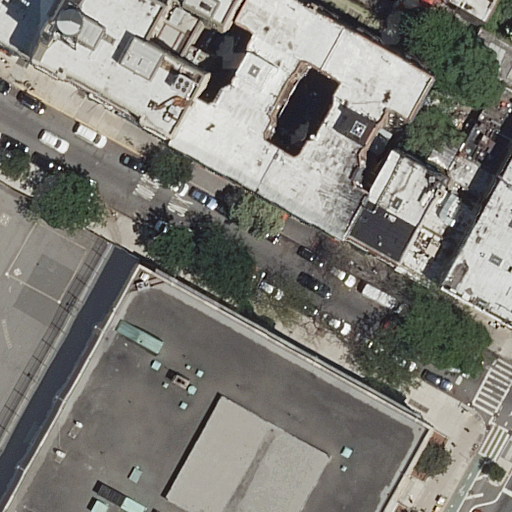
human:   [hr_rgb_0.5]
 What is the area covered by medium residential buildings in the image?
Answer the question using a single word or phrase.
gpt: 709m2

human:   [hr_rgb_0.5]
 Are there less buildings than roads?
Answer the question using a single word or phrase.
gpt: no

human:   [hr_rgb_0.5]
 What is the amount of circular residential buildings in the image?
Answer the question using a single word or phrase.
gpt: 0

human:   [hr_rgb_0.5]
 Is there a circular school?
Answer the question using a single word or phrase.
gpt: no

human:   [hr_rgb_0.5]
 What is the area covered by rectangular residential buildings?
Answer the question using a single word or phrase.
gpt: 694m2

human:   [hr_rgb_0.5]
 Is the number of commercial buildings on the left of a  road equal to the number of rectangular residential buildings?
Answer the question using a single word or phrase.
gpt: no

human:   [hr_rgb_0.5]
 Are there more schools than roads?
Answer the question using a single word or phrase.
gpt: no

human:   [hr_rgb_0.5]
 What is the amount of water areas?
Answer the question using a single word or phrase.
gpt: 0

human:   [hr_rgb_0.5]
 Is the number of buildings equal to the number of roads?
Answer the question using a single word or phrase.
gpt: no

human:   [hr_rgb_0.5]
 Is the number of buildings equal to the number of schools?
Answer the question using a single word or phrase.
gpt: no

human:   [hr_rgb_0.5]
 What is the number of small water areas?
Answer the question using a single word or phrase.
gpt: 0

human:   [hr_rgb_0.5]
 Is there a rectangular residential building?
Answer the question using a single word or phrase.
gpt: yes

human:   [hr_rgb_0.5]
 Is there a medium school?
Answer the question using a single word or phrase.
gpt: no

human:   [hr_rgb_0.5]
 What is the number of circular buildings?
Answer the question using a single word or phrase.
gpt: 0

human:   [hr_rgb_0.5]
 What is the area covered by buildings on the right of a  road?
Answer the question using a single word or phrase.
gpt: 1482m2

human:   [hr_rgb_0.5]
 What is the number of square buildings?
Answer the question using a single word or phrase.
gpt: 0

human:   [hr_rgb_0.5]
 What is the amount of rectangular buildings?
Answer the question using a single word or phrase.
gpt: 9

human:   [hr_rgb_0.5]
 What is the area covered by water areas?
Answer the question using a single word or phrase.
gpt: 0m2

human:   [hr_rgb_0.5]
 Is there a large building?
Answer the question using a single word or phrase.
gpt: yes

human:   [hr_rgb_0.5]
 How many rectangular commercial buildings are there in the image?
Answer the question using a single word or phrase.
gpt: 0

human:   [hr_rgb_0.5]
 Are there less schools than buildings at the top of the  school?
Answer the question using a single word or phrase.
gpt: yes

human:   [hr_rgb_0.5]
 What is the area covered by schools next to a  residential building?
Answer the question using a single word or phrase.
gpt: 3457m2

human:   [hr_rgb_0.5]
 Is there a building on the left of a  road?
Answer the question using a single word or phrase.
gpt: yes

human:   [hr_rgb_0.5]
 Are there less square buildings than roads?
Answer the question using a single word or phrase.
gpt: yes

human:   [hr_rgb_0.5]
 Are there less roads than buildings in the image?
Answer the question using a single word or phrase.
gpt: yes

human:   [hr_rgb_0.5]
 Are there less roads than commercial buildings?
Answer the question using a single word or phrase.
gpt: no

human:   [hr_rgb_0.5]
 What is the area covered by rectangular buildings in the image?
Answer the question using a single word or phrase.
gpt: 3219m2

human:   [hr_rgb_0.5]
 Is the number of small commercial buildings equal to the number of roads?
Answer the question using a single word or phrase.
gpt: no

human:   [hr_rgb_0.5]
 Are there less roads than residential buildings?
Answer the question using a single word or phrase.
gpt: yes

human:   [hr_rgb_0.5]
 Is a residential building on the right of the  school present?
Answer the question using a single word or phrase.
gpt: yes

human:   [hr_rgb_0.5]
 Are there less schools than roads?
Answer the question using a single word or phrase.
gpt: yes

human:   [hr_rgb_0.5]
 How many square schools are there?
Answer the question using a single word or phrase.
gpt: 0

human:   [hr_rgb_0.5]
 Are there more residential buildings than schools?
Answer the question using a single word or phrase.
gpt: yes

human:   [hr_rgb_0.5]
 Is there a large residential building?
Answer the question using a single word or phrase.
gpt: yes

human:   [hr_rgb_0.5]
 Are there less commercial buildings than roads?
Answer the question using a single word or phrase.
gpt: yes

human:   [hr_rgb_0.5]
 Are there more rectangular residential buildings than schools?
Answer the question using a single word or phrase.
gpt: yes